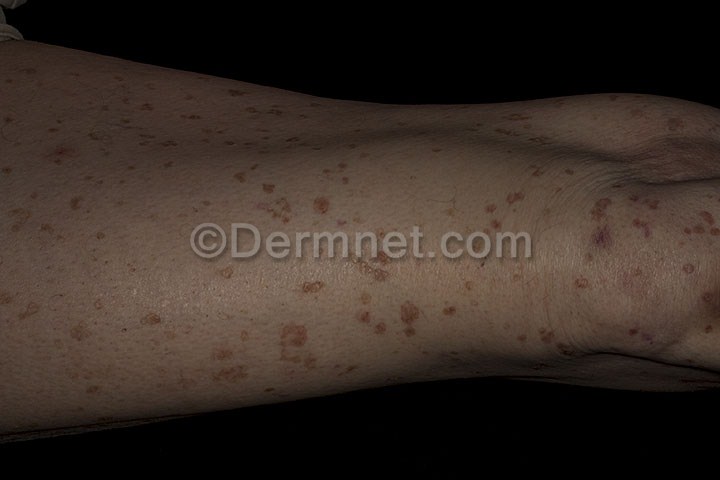
Disease: Seborrheic Keratoses and other Benign Tumors